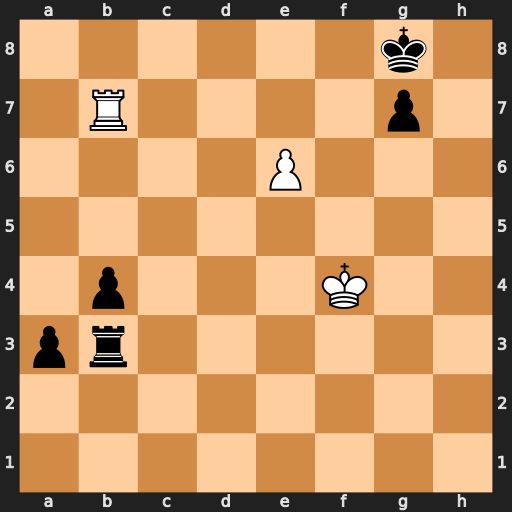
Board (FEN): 6k1/1R4p1/4P3/8/1p3K2/pr6/8/8
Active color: w
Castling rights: -
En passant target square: -
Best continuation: Rb8+ Kh7 e7 g5+ Ke4